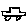
Label: car